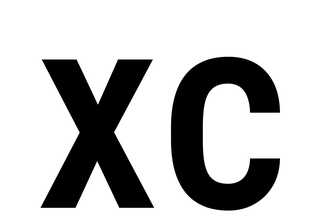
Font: Roboto_Condensed_Medium